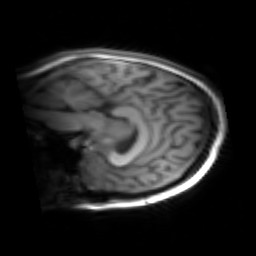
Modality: inplaneT1
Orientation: sagittal
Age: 28
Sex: female
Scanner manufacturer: siemens
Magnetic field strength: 3 T
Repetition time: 1.2 s
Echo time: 0.00251 s